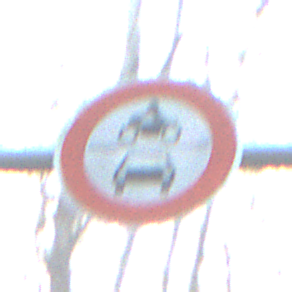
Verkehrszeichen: VerbotKraftfahrzeuge
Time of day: SunriseSunset
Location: Outdoor (Nature)
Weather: Clear
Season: Winter
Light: Natural